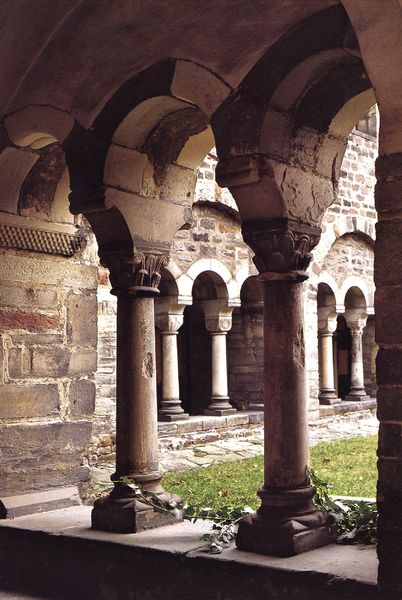
Titel: Liebfrauenkloster in Magdeburg
Standort: Magdeburg (EU - D - Sachsen-Anhalt)
Schlagwörter: säulen, architektur, stein, steine, mauer, hof, rundbogen, still, arkade, innenhof, burg, kloster, arkaden, kapitell, efeu, mauern, romanik, mönche, bau, maulbronn, kollonade, katolisch, padua, kreuzhof, innernhof